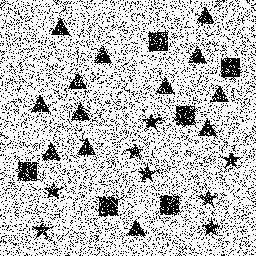
Squares: 6
Triangles: 13
Stars: 8
Total shapes: 27